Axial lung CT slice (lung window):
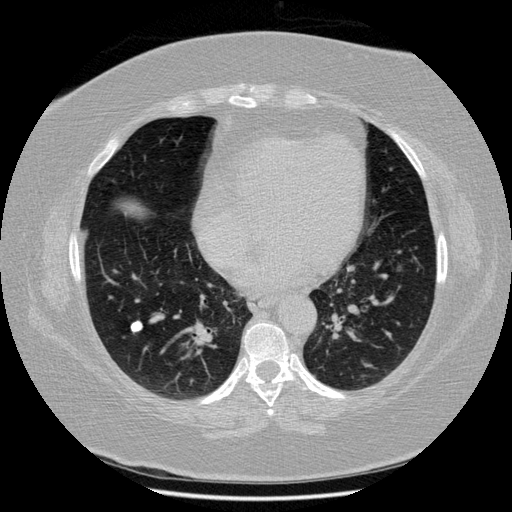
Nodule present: yes
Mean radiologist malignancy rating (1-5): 1